Field crop: maize
Growth stage: 2
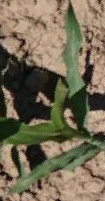
Species: maize